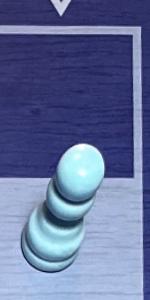
Label: Pawn_White